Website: walmart
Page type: customer-info-address
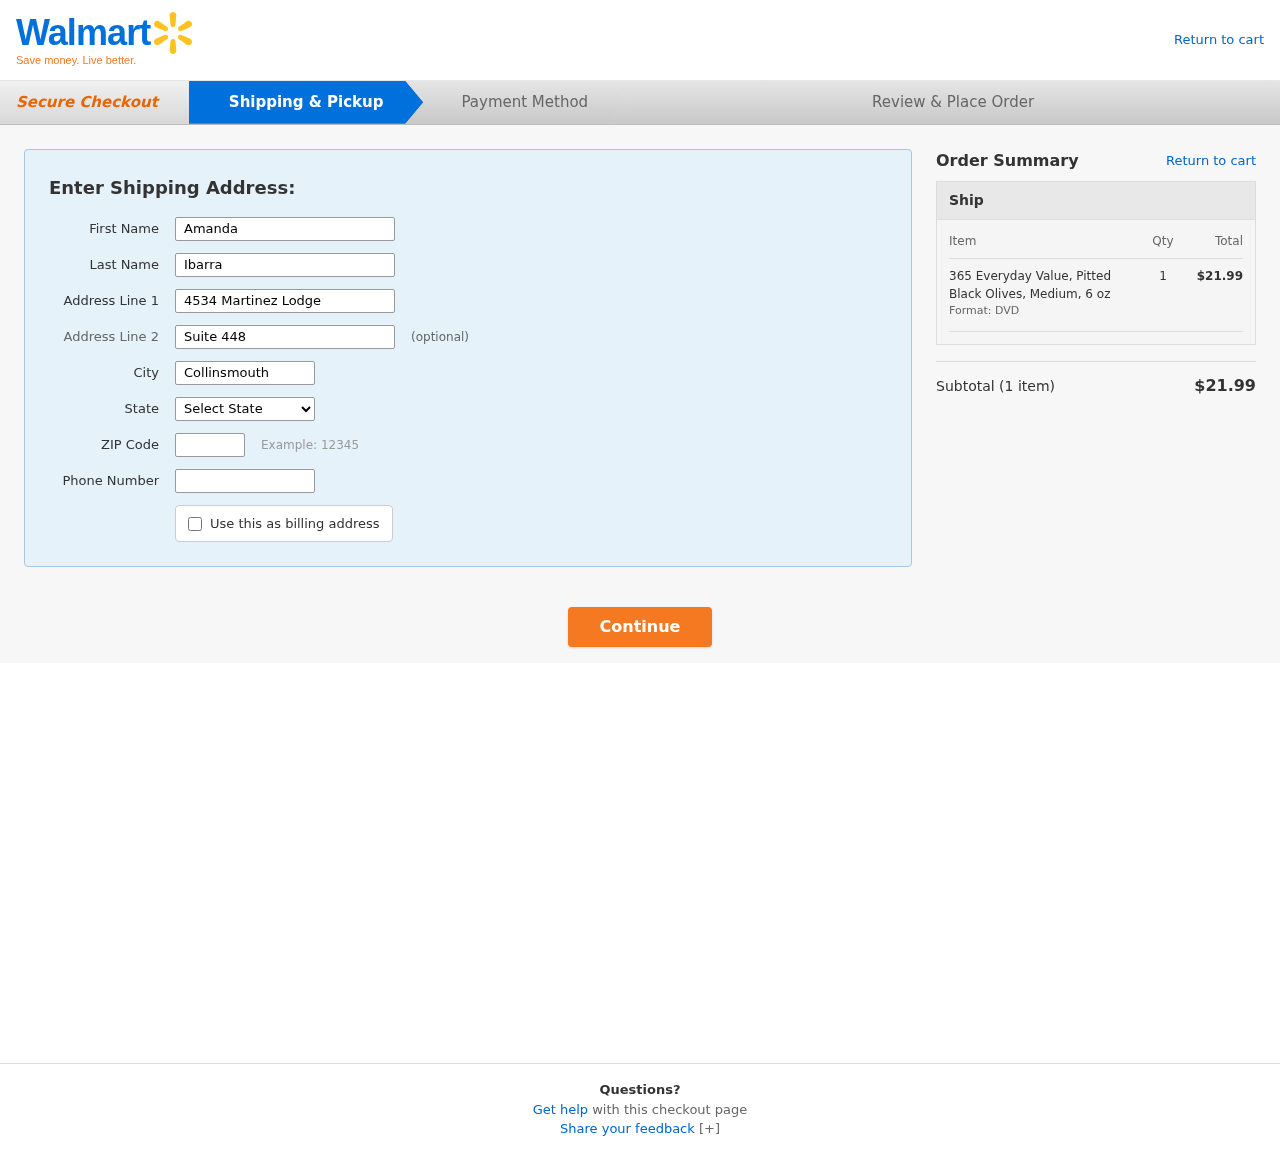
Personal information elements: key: PII_CITY
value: Collinsmouth
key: PII_FIRSTNAME
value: Amanda
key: PII_LASTNAME
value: Ibarra
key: PII_PHONE
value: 3859399762
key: PII_POSTCODE
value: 12580
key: PII_STATE
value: PR
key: PII_STREET
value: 4534 Martinez Lodge
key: PII_STREET2
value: Suite 448
Product elements: key: PRODUCT1_NAME
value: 365 Everyday Value, Pitted Black Olives, Medium, 6 oz
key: PRODUCT1_QUANTITY
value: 1
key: PRODUCT1_LINE_TOTAL
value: $21.99
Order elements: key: ORDER_NUM_ITEMS
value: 1
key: ORDER_SUBTOTAL
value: $21.99